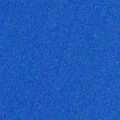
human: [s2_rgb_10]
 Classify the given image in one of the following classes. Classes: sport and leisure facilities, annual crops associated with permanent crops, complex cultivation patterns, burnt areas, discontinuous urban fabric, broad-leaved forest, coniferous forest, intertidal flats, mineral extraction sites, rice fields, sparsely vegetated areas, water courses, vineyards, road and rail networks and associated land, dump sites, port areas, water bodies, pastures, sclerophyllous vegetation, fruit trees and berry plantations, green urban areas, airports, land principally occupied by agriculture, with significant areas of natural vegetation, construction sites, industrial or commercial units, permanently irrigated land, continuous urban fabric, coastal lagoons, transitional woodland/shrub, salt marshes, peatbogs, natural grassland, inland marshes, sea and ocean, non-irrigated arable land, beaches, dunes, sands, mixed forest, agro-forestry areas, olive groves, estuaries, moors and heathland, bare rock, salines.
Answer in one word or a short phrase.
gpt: sea and ocean